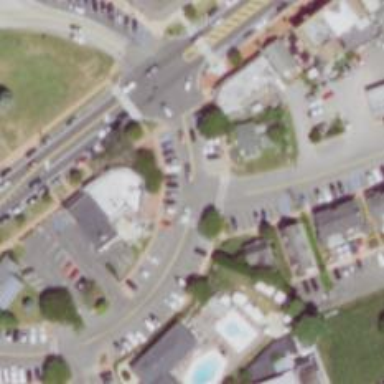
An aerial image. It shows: Residential road with asphalt surface and circular junction.